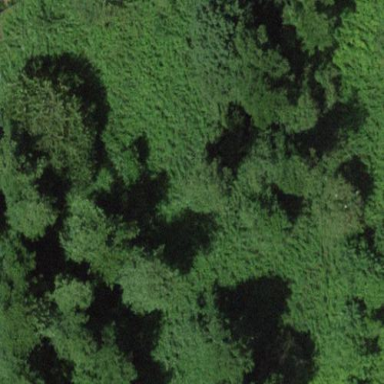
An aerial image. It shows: Mixed forest with various types of leaves.